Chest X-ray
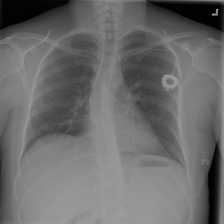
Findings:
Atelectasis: negative
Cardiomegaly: negative
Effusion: negative
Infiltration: negative
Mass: negative
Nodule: negative
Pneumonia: negative
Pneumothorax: negative
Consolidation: negative
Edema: negative
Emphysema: negative
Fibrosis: negative
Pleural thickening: negative
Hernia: negative